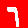
Digit: 7